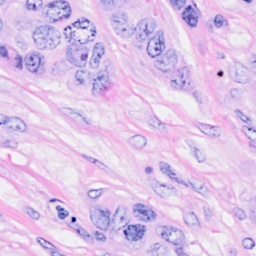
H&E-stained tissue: Breast